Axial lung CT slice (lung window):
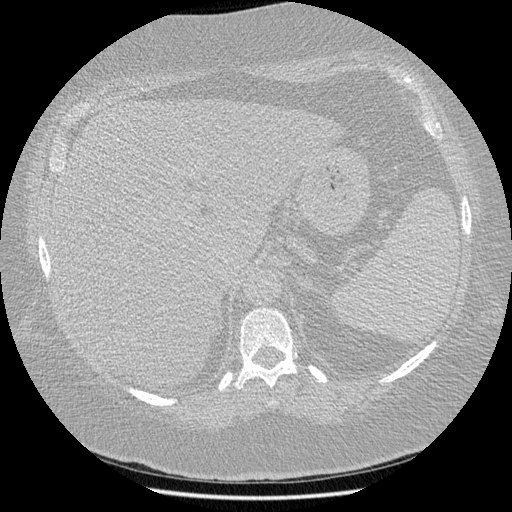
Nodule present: no